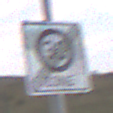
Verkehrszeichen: EndeZone30
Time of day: SunriseSunset
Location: Outdoor (RoadRail)
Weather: PartlyCloudy
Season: NotSpecified
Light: Natural